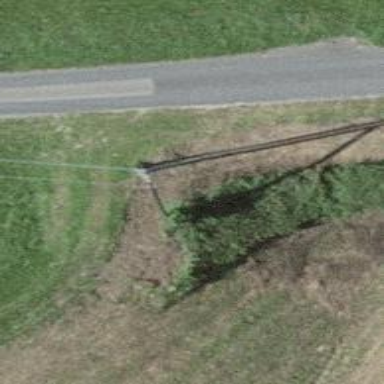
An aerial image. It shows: Minor power line.